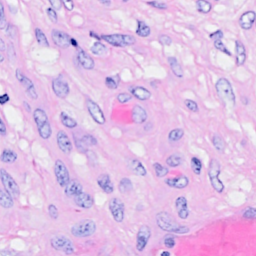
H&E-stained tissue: Breast